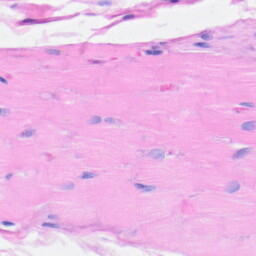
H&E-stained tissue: Heart